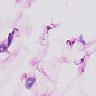
Metastatic tissue present: no